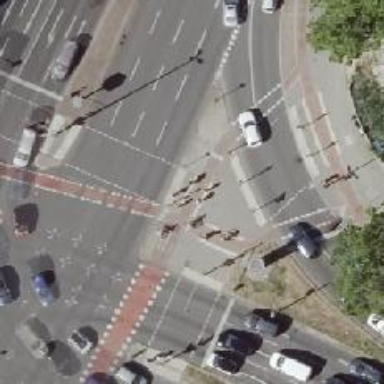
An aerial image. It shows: Cycleway with asphalt surface. There is crossing with traffic signals and island for crossing.